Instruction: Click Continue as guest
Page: checkout
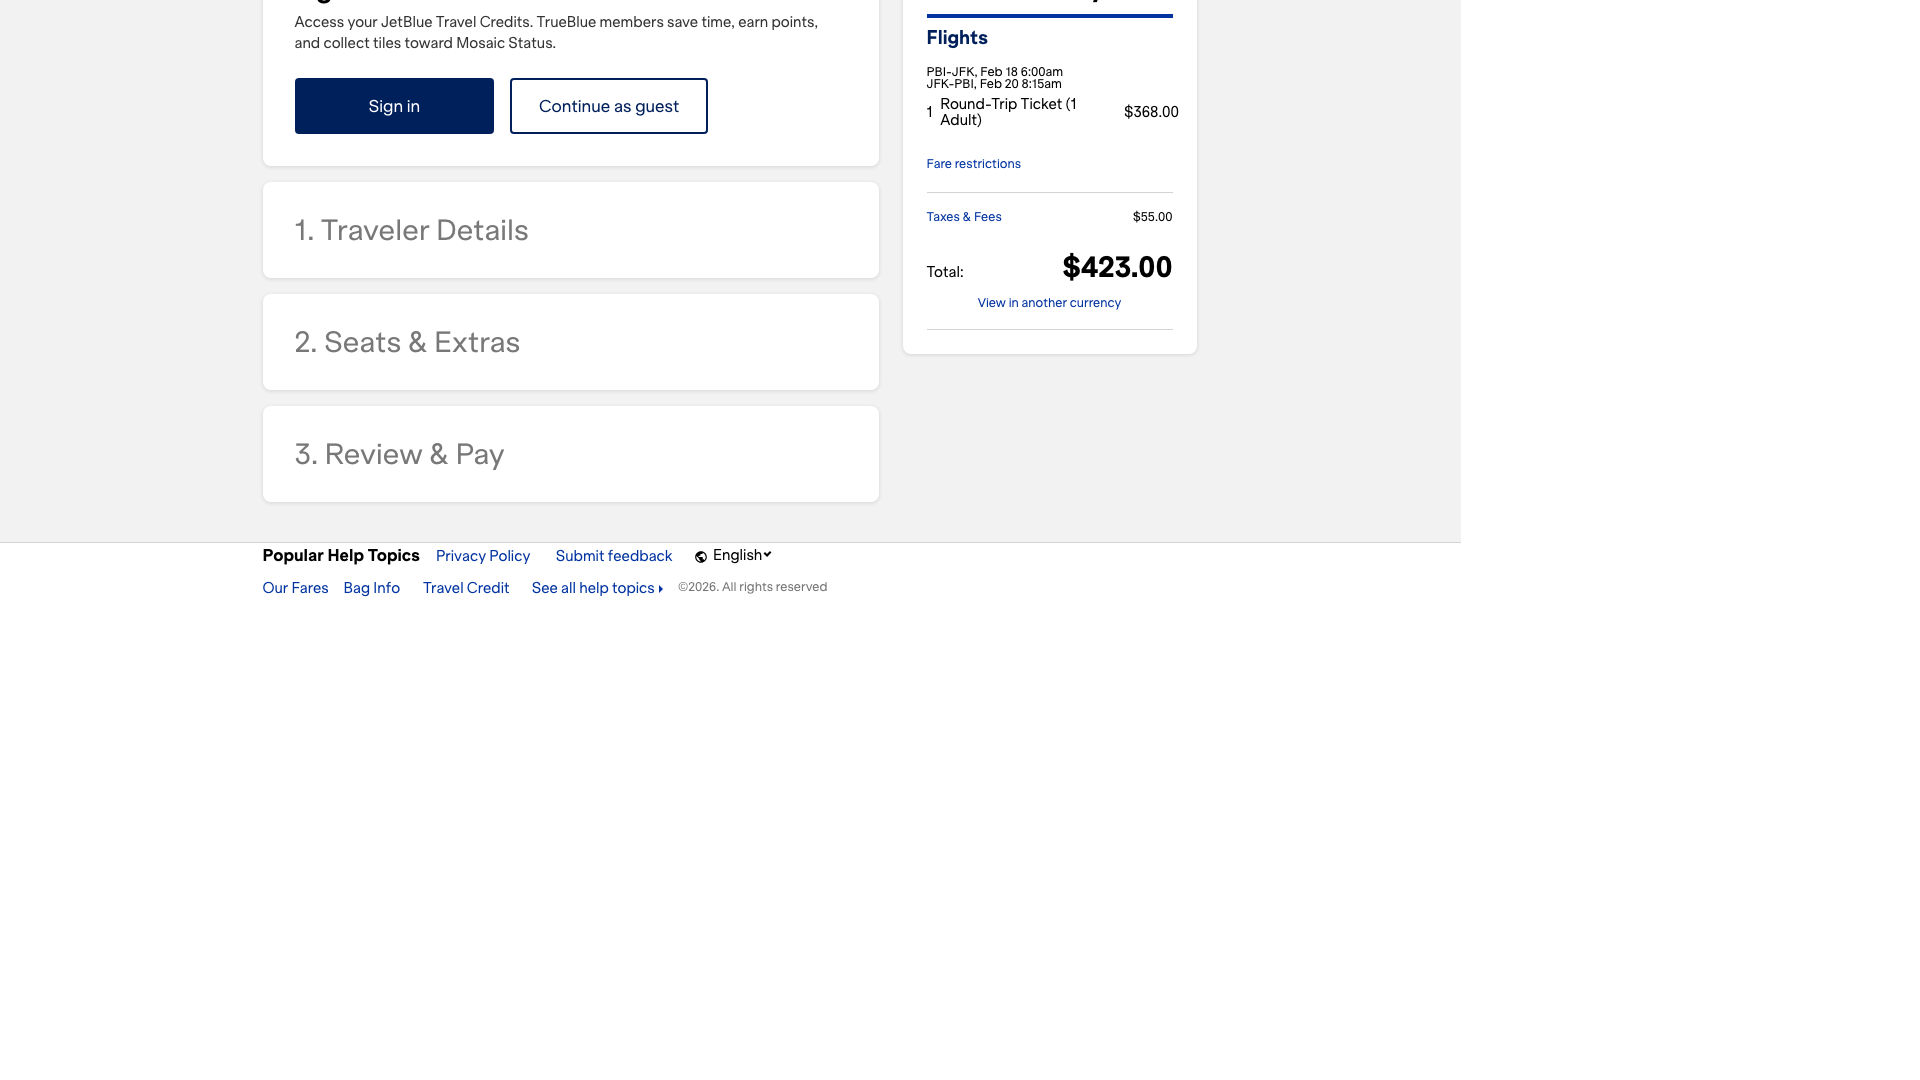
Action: click